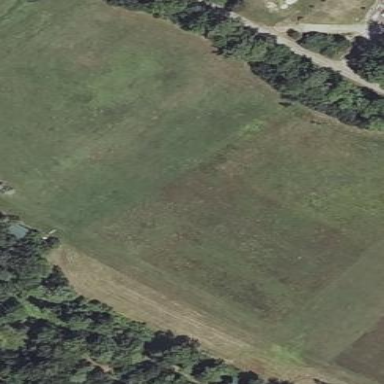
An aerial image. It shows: Agricultural meadow.